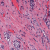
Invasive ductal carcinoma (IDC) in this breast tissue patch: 1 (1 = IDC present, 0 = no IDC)